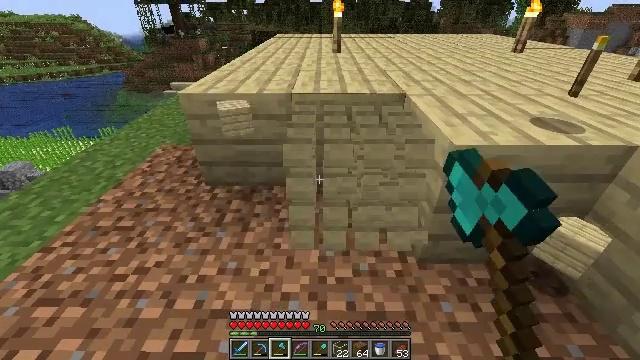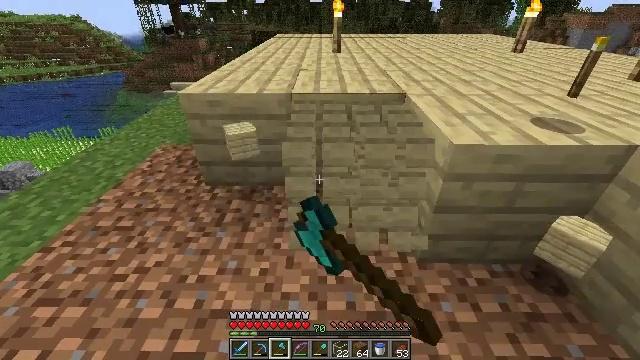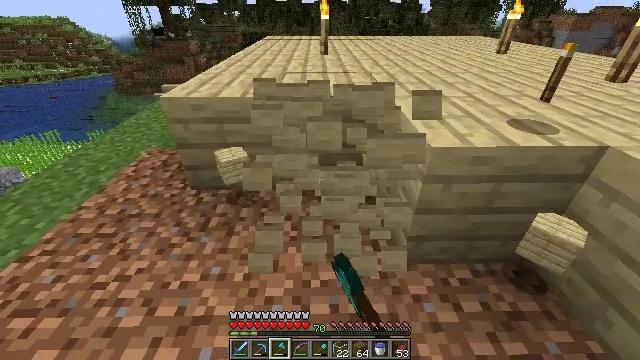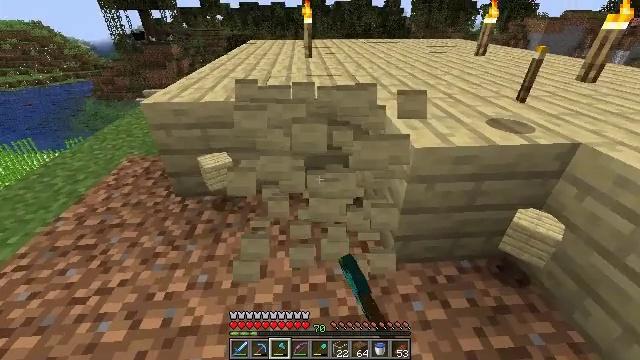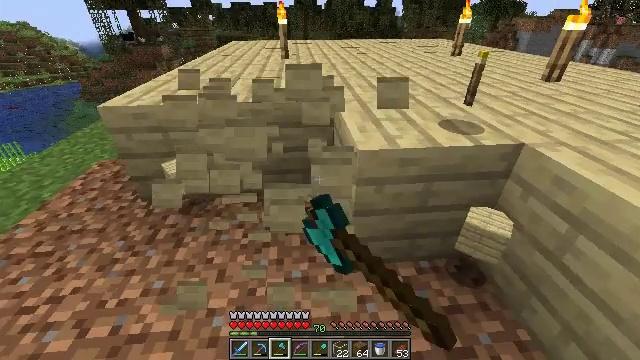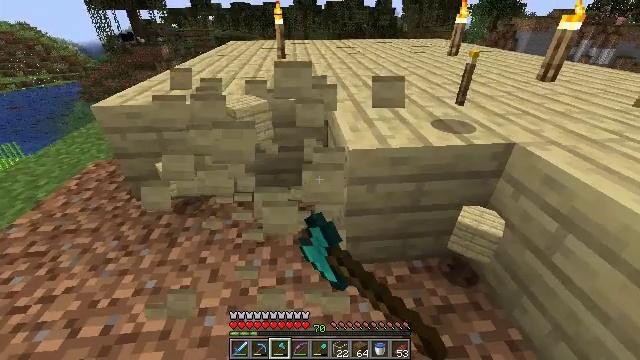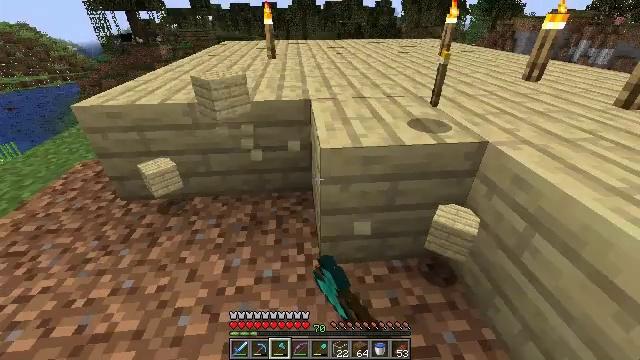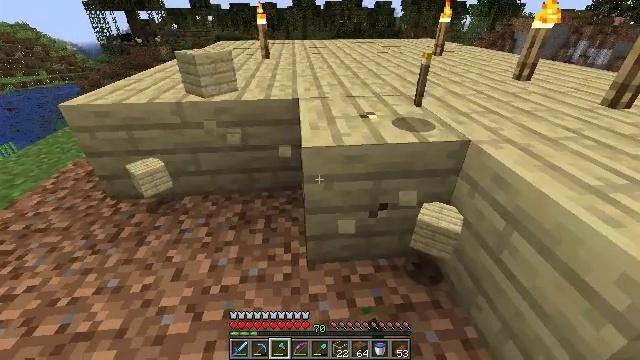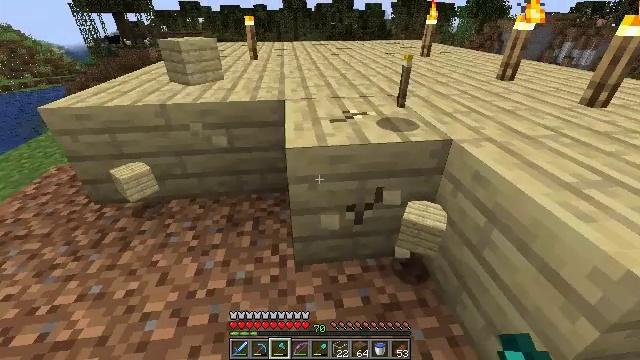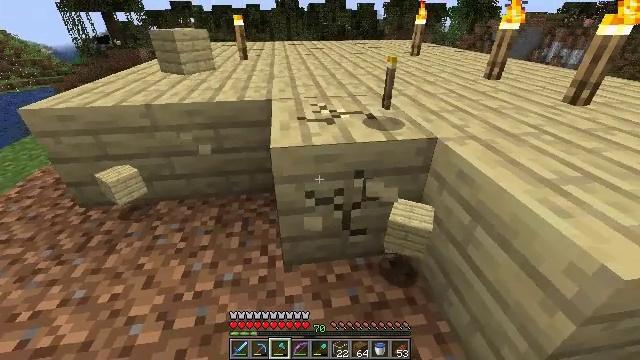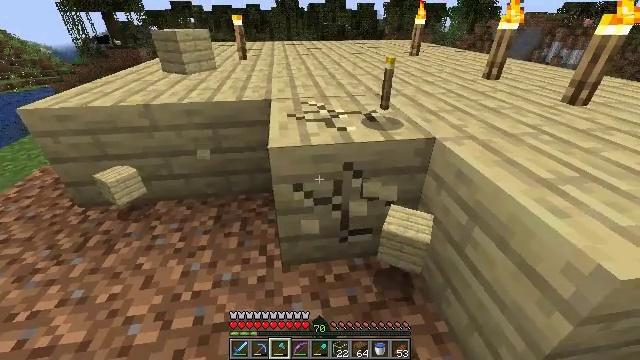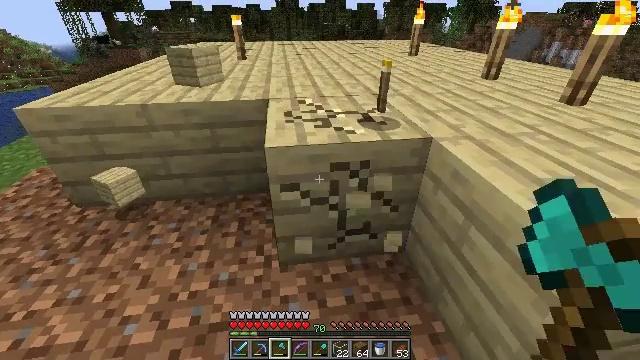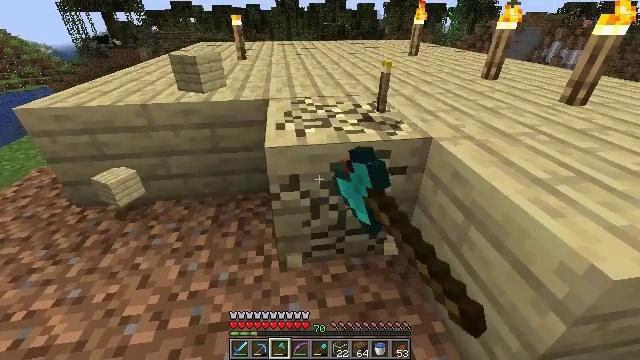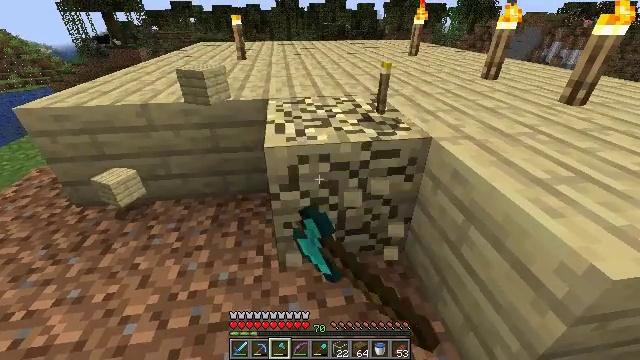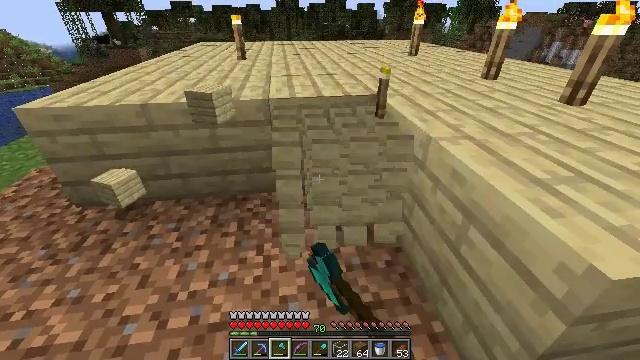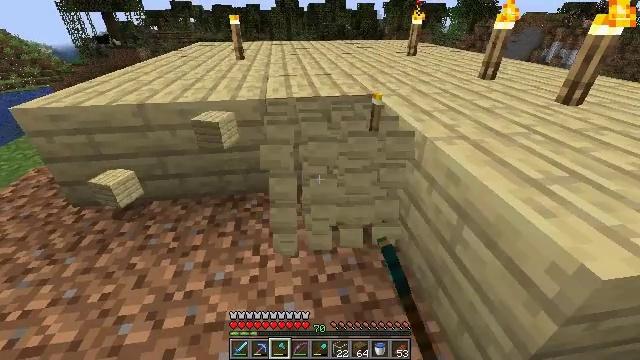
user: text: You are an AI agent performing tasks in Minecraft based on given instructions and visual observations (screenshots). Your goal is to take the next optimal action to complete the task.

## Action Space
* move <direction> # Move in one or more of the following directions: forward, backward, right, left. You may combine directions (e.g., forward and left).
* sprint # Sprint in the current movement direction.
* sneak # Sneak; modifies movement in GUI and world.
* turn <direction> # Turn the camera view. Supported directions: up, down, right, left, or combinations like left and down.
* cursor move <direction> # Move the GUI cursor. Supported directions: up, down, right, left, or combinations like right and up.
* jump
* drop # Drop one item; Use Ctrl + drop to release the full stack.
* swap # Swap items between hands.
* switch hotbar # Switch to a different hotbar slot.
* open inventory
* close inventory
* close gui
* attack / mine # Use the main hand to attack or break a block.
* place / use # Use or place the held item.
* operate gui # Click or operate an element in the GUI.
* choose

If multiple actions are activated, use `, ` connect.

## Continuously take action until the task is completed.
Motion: motion action
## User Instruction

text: Attack the birch planks to recycle them.
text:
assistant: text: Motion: attack / mine
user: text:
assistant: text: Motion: move right, turn right, attack / mine
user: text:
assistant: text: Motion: move right, turn right, attack / mine
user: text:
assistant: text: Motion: move right, turn right, attack / mine
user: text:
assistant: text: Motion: move right, attack / mine
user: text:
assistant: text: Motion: attack / mine
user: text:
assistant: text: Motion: attack / mine
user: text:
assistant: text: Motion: turn right, attack / mine
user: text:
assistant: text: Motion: turn right, attack / mine
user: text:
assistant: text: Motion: attack / mine
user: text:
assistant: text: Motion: attack / mine
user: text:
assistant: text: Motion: attack / mine
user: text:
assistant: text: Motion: attack / mine
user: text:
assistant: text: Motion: attack / mine
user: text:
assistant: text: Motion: move right, attack / mine
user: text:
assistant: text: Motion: move right, attack / mine
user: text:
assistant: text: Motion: move right, attack / mine
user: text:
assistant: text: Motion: move right, turn right, attack / mine
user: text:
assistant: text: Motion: move right, turn right, attack / mine
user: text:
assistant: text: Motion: attack / mine
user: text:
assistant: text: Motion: attack / mine
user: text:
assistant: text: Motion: attack / mine
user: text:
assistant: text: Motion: attack / mine
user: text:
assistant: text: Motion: attack / mine
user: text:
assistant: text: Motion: attack / mine
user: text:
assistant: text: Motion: attack / mine
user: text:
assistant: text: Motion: attack / mine
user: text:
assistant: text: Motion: attack / mine
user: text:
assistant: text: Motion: attack / mine
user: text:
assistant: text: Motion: attack / mine